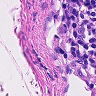
Metastatic tissue present: no